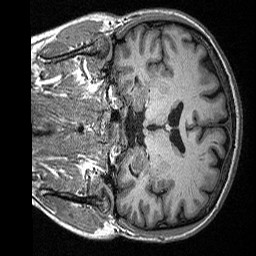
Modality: T1w
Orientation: coronal
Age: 46
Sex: male
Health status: healthy
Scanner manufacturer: siemens
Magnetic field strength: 3 T
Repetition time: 2.3 s
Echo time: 0.00298 s